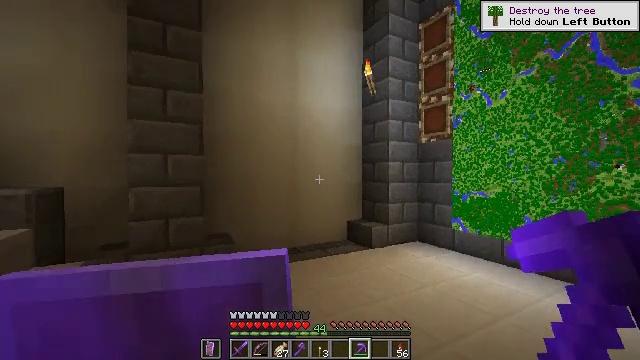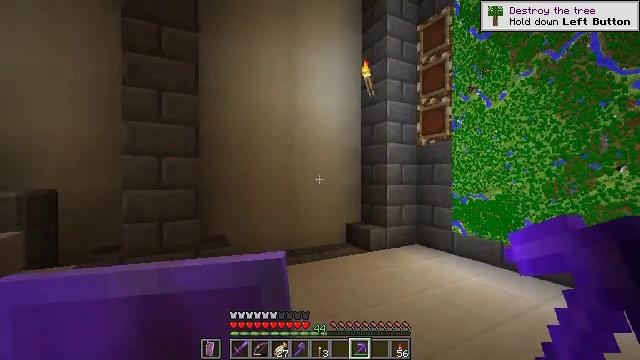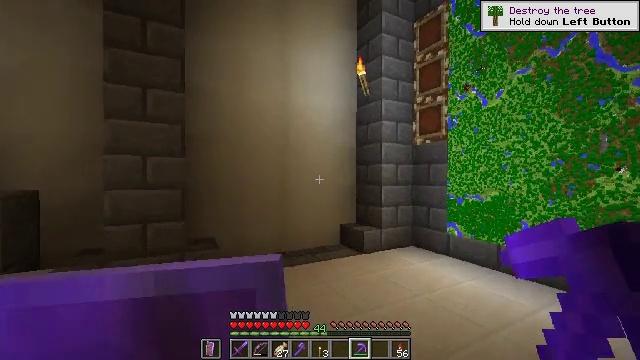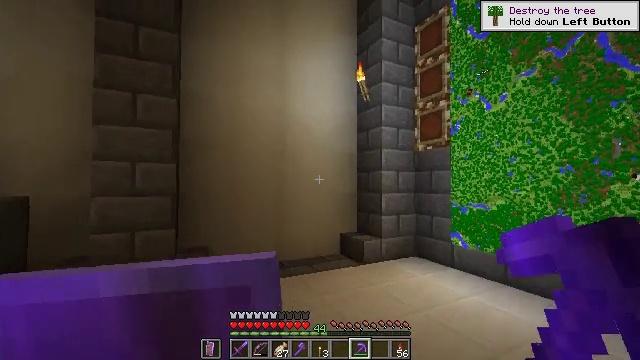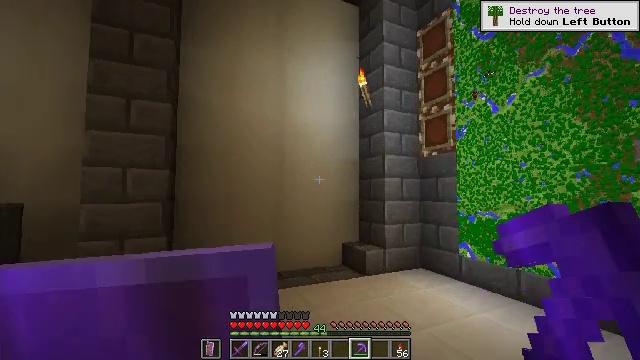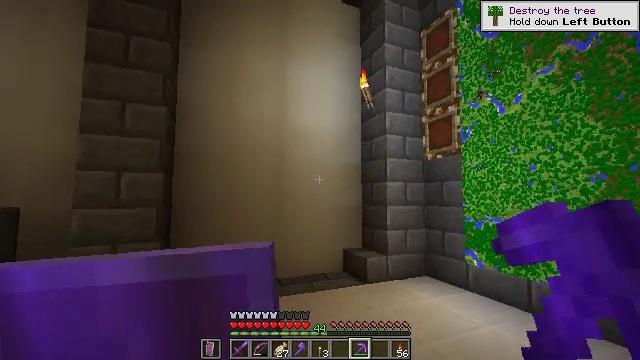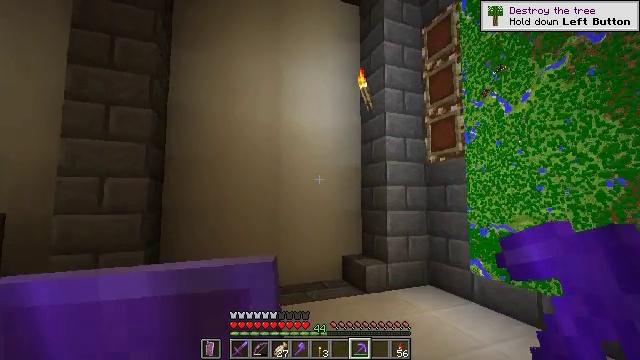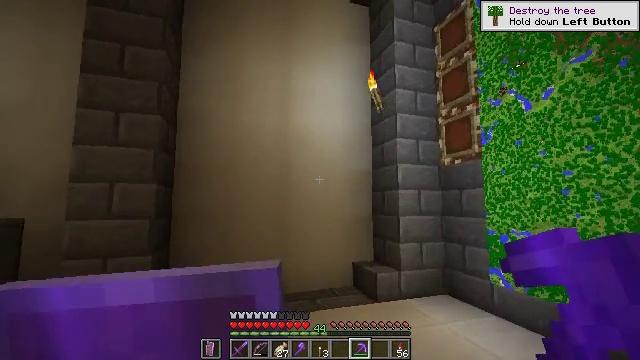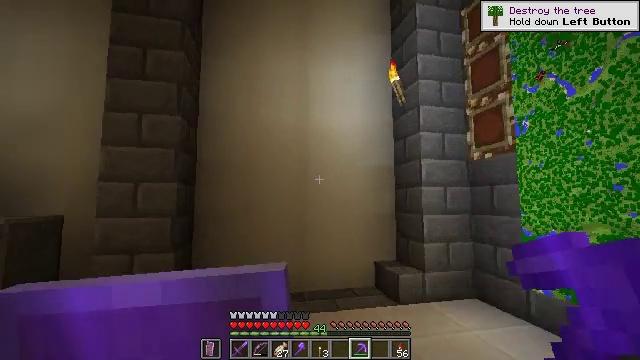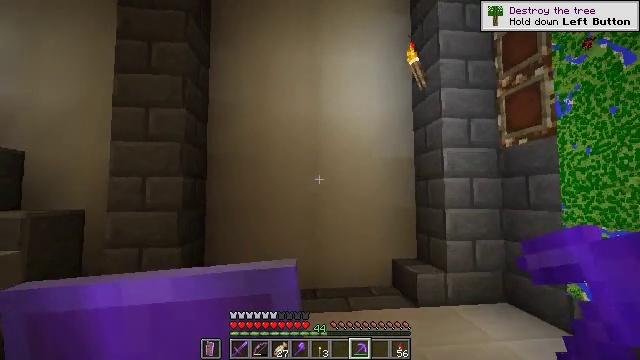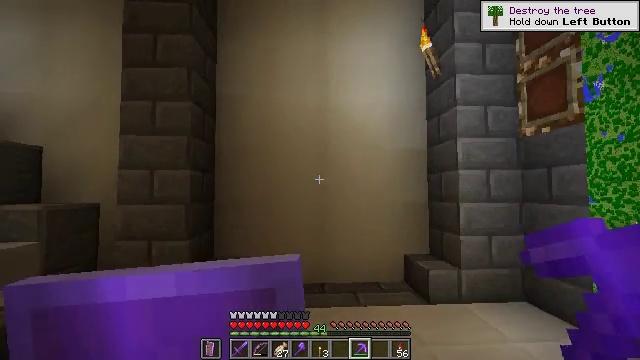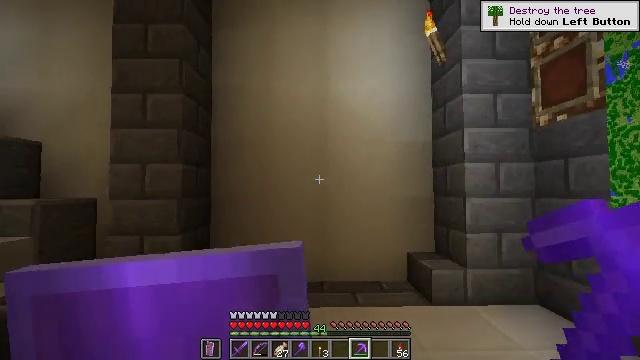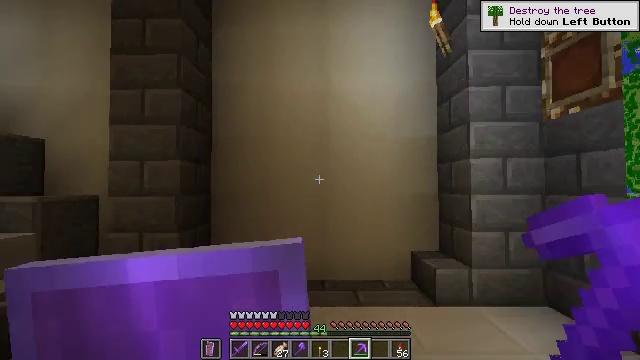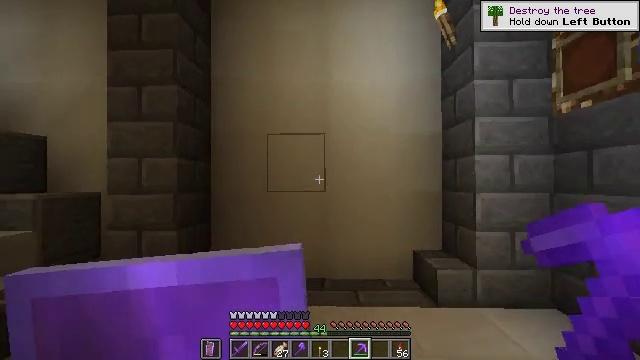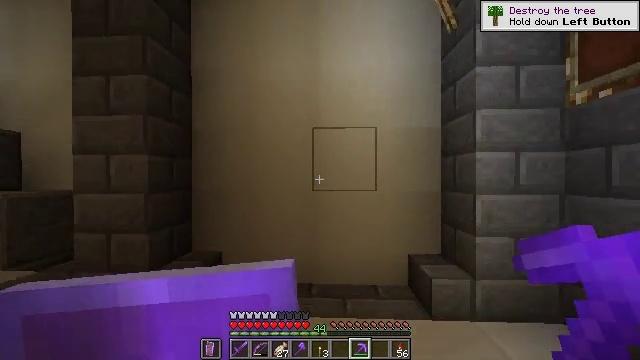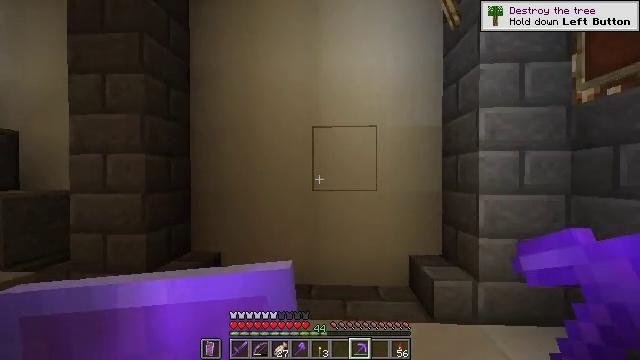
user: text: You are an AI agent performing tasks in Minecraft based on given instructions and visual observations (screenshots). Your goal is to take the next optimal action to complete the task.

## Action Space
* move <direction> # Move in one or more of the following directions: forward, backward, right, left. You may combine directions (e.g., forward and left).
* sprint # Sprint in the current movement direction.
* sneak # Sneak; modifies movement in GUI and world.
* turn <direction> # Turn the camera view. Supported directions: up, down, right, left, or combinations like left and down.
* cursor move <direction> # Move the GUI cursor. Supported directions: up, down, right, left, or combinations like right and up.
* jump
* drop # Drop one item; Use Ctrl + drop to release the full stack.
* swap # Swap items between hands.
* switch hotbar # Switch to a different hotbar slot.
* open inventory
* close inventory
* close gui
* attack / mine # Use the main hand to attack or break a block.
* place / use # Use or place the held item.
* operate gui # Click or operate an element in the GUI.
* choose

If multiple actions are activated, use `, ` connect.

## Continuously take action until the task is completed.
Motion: motion action
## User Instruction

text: Mine the bone block found in fossils.
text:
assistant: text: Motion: move forward and move right
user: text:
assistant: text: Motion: move forward and move right
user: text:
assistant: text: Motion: move forward and move right, turn left and up
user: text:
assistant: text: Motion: move forward and move right, turn left and up
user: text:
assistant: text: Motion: move forward and move right, turn left and up
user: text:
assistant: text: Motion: move forward and move right, turn left
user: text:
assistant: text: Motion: move forward and move right, turn left
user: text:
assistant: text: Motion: move forward and move right, turn left
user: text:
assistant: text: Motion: move forward and move right, turn left and down
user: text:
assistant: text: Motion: move forward and move right, turn left and down
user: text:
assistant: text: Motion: move forward and move right, turn left
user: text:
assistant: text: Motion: move forward and move right, turn left
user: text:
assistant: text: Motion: move forward and move right, turn left
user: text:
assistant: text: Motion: move forward, turn left
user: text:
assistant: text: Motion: move forward
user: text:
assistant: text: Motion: move forward
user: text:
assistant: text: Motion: move forward
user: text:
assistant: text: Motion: move forward
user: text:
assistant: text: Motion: move forward
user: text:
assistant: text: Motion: no_op
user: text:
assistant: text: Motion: no_op
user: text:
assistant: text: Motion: no_op
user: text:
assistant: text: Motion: no_op
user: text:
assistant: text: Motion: no_op
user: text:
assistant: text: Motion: no_op
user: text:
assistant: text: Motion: no_op
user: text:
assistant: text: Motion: no_op
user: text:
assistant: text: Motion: no_op
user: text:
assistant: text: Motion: no_op
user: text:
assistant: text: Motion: move left